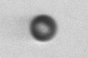
Label: bead